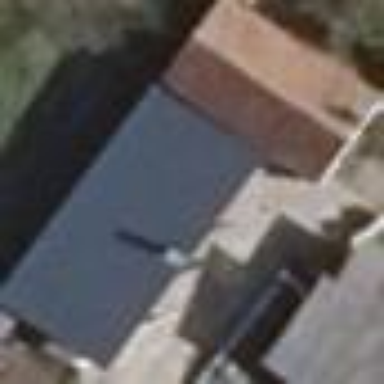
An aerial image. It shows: Garage.